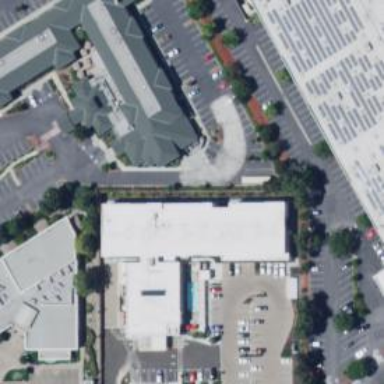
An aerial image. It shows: Hotel building.